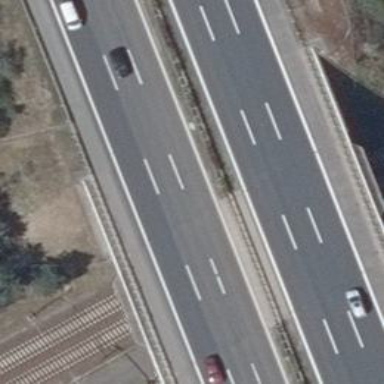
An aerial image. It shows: Motorway area.